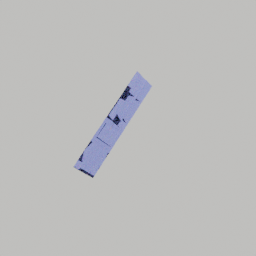
Label: architecture